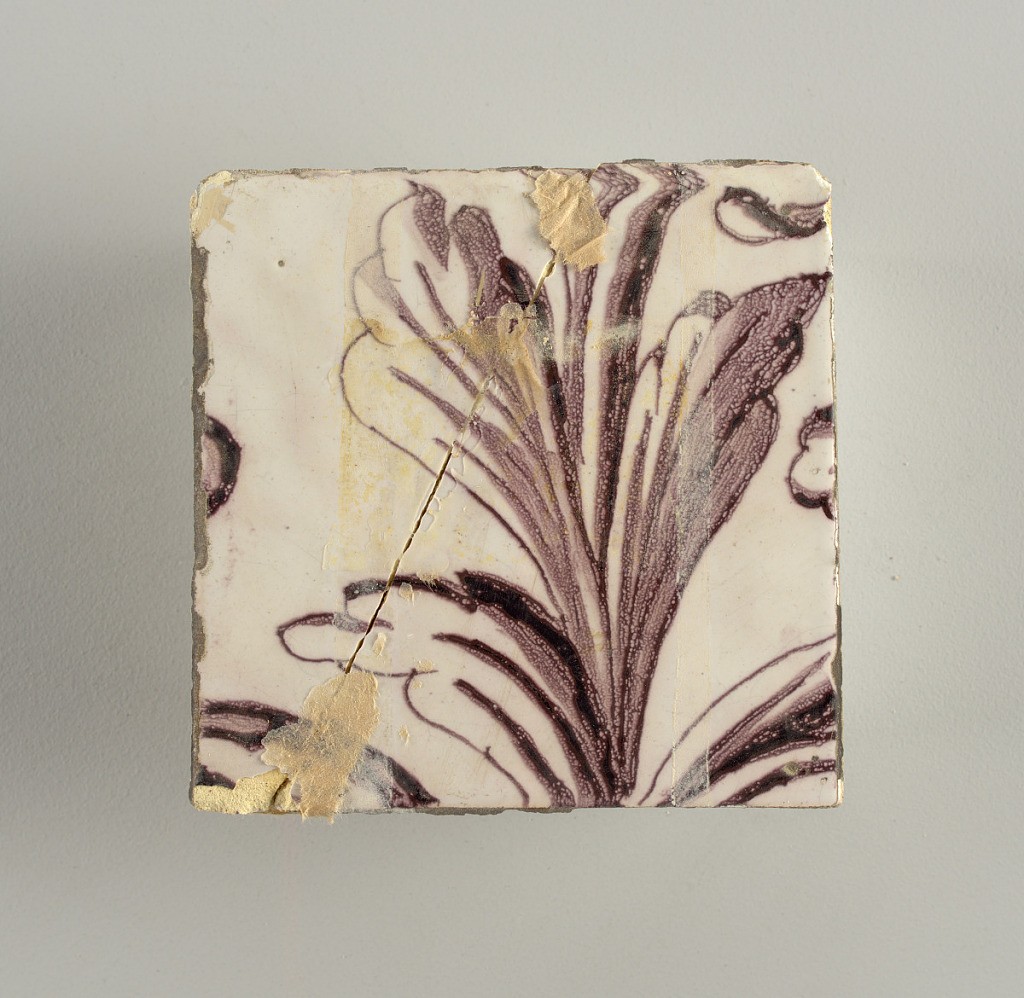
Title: Tile wall facing
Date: ca. 1725
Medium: Tin-glazed earthenware, underglaze
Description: Horizontal rectangle.  Thirty tiles wide and twenty-three tiles high with opening for fireplace eleven tiles wide and ten high.  Foliage arabesques disposed about three vertical axes from which are emphazised by urns at center and right, and at left by the figure of a standing woman carrying an infant on her arm and accompanied by two children.